Field crop: maize
Growth stage: 2
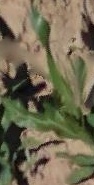
Species: maize